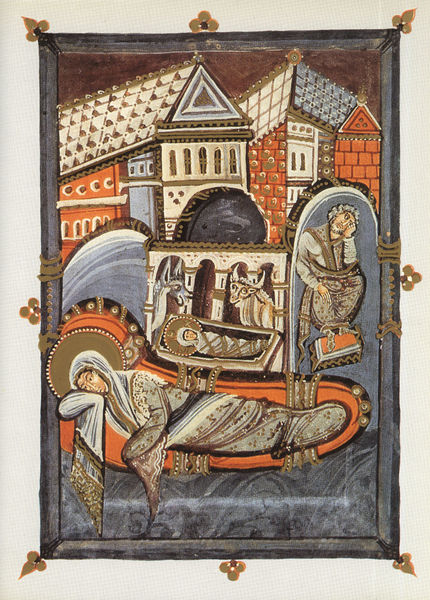
Titel: Evangeliar der Äbtissin Hitda von Meschede
Institution: Darmstadt, Hessische Landesbibliothek
Schlagwörter: blau, schlaf, weiß, wolf, frau, grau, orange, dach, gebäude, haus, rot, schleier, tiere, tuch, malerei, architektur, rahmen, bild, häuser, gewand, gold, familie, kind, mutter, vater, esel, liegen, creme, dächer, baby, floral, liegend, tor, liege, heiligenschein, blaugrau, christus, jesus, stall, heilige, hörner, maria, madonna, ochse, stier, miniatur, ikone, josef, joseph, geburt, krippe, säugling, weihnacht, heilige familie, jesuskind, geburt christi, kummer, buchmalerei, byzantinisch, bethlehem, christkind, buchkunst, heiligabend, ochs und esel, fatschenkind, oche, kummervoll, christskind